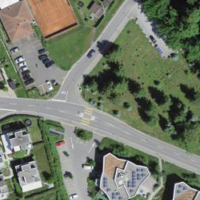
EUNIS habitat code: 44
Species observed at this site:
Dipsacus fullonum